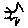
Label: bird